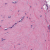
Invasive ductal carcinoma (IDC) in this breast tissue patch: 1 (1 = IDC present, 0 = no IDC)